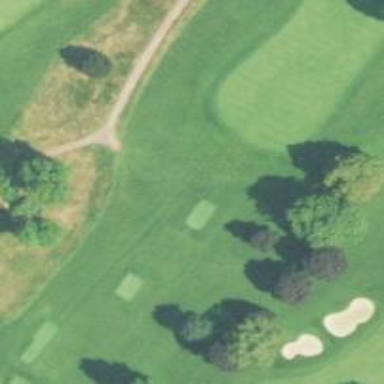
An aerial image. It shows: Path for both roads and golfers.